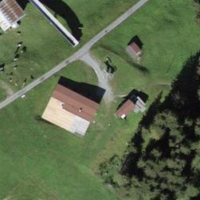
EUNIS habitat code: 24
Species observed at this site:
Corvus corax
Colchicum autumnale
Carduelis citrinella